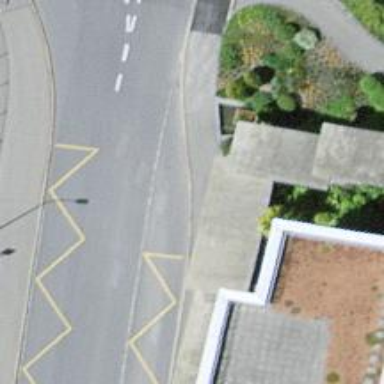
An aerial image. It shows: Bus stop with shelter. It is platform for public transport.